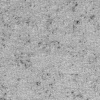
Atmospheric dust classification: not_dusty